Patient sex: M
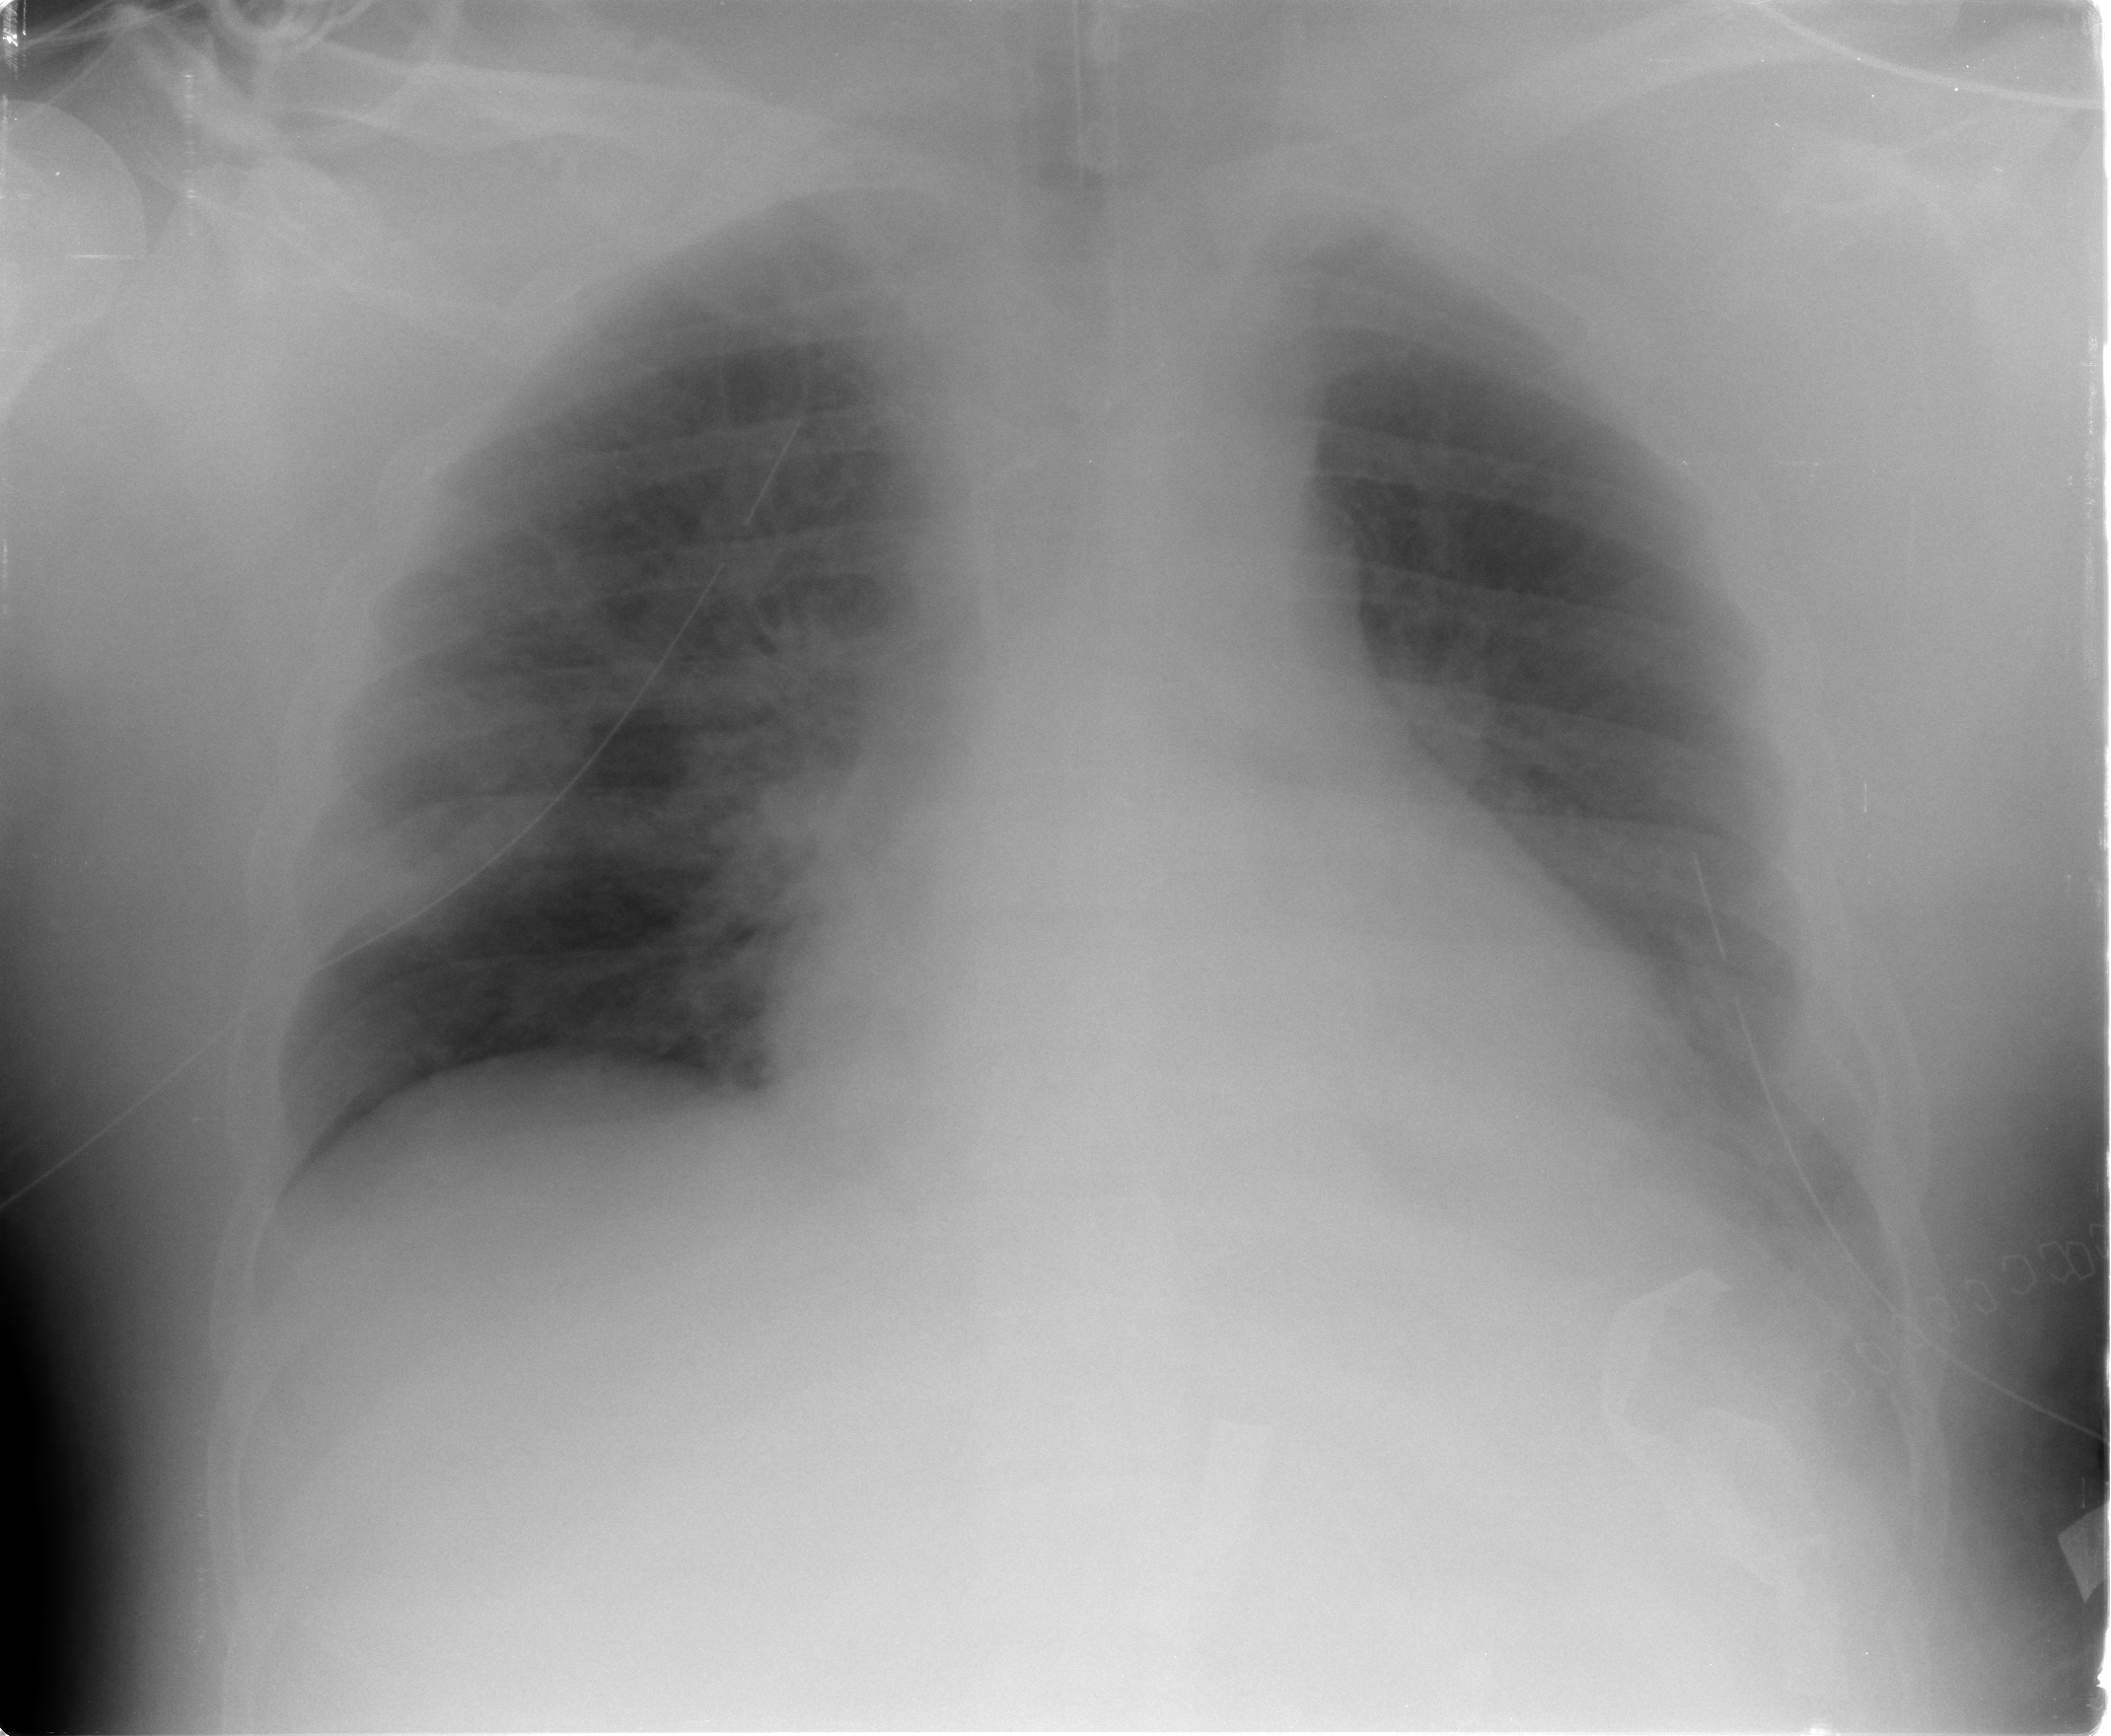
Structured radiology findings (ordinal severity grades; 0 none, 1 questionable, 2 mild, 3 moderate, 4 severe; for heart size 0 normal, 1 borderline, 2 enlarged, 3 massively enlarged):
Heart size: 2
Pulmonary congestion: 2
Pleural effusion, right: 0
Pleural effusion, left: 2
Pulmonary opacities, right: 0
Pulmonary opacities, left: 0
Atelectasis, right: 0
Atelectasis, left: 2